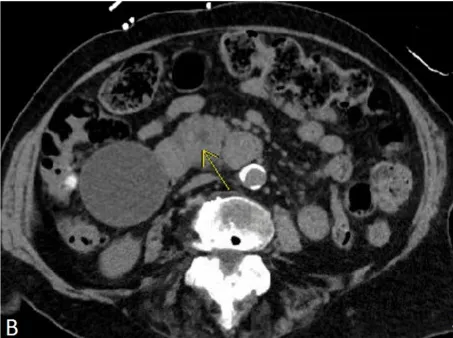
CT scan of abdomen/pelvis demonstrating a mass obstructing the common bile duct. B: Axial CT image demonstrating a mass that is partially obstructing the distal common bile duct (yellow arrow).
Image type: radiology (ct)